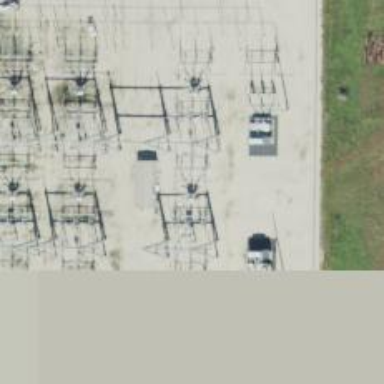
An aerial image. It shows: Switch for power supply.